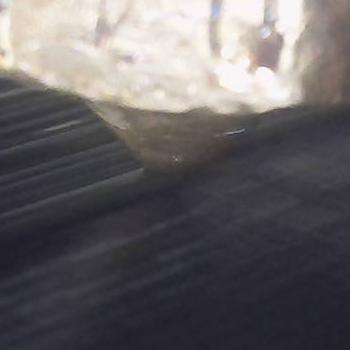
Flow rate: 178%